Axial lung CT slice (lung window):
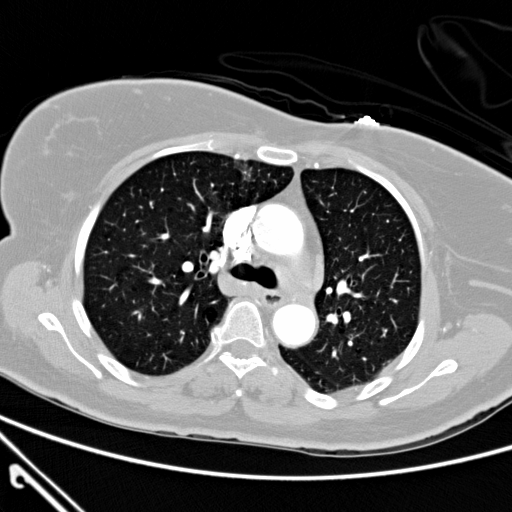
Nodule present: no